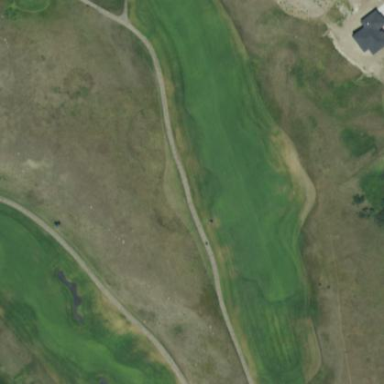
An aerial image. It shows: Rough area on grassy golf course.